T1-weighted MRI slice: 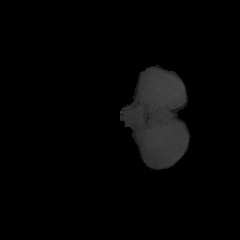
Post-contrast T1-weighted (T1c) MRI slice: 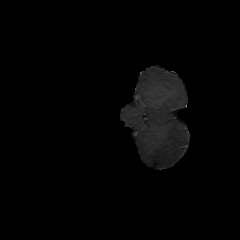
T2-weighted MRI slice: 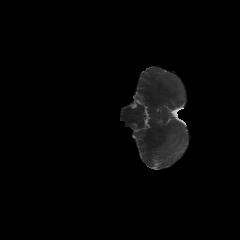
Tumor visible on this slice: no